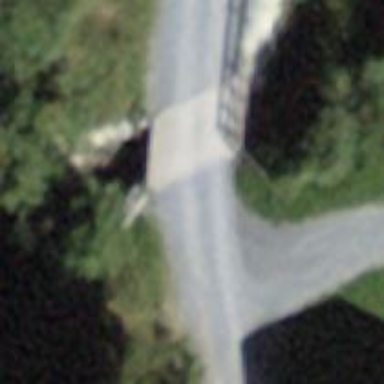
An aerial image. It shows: Track road crossing bridge. The track surface is graded as grade 3. The piste is groomed for classic skiing and is designated for hiking.